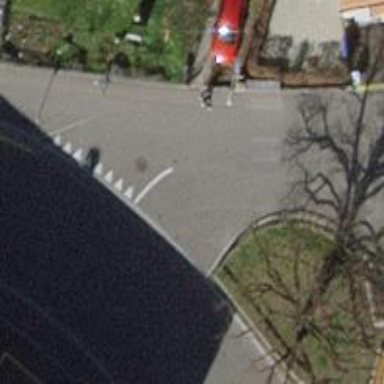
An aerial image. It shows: Pedestrian path with asphalt surface.